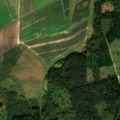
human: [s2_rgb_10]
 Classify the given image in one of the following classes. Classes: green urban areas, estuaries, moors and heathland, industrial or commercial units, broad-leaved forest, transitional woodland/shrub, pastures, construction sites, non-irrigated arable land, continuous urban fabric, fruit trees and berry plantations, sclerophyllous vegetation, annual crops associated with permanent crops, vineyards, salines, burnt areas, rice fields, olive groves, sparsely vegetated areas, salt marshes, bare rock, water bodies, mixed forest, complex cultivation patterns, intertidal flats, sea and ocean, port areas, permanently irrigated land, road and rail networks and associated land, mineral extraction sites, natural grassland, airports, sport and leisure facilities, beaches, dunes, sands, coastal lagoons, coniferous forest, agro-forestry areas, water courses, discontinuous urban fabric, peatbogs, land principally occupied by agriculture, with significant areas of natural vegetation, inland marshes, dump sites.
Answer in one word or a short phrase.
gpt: non-irrigated arable land, coniferous forest, transitional woodland/shrub